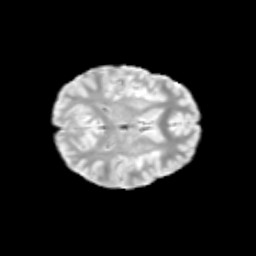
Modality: T2w
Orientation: axial
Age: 11
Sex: female
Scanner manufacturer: siemens
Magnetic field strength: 3 T
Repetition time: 3.8 s
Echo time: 0.07 s